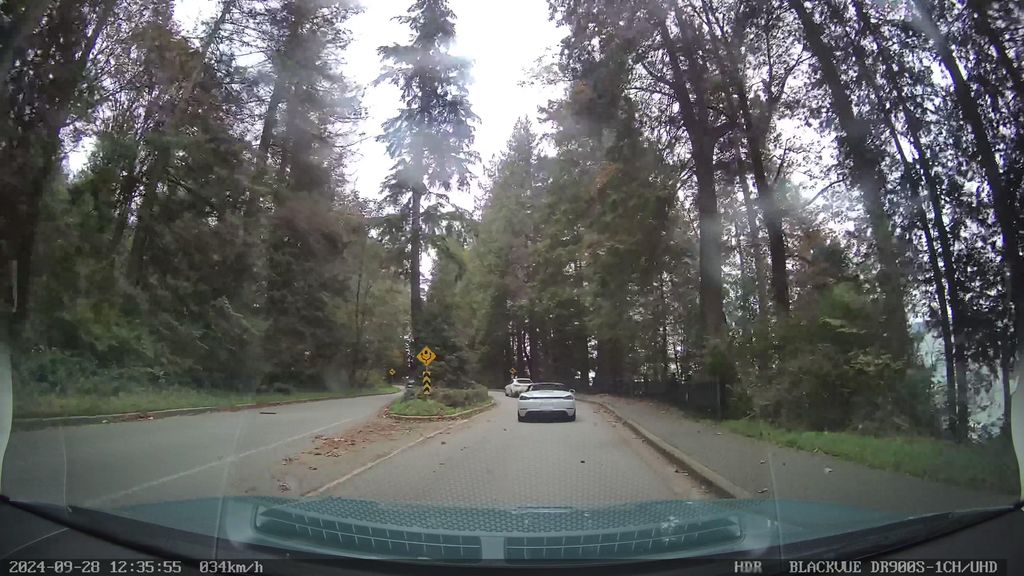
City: vancouver